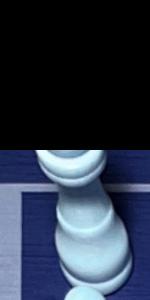
Label: King_White